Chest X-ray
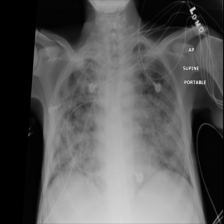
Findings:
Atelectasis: negative
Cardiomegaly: negative
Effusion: negative
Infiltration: positive
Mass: negative
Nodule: negative
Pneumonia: positive
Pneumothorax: negative
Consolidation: negative
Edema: positive
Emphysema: negative
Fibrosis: negative
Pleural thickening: negative
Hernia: negative